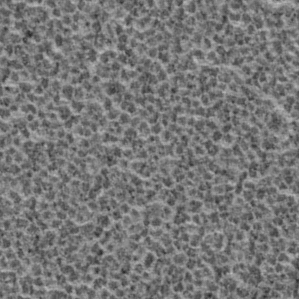
Label: frost